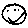
Label: smiley face